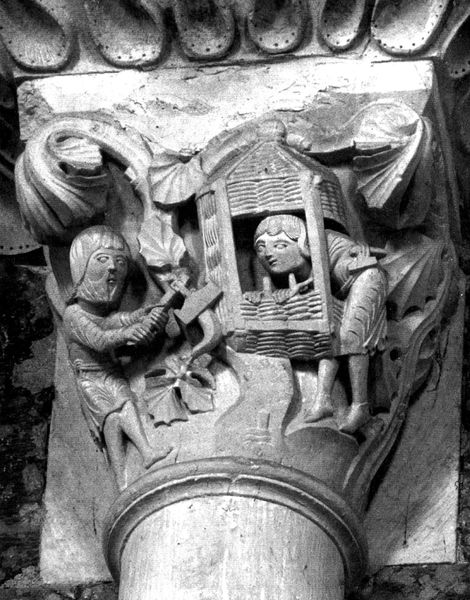
Titel: Sainte-Madeleine in Vezelay
Standort: Vézelay (EU - F - Burgund (Bourgogne ))
Schlagwörter: blätter, mann, schatten, frankreich, säule, bart, stein, relief, arbeiten, figuren, detail, korb, oben, flechten, kapitell, schnitzerei, handwerk, handwerker, axt, hammer, mittelalter, beil, kapitel, flechtwerk, winzer, imker, korbmacher, bienenkorb, autun